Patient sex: F
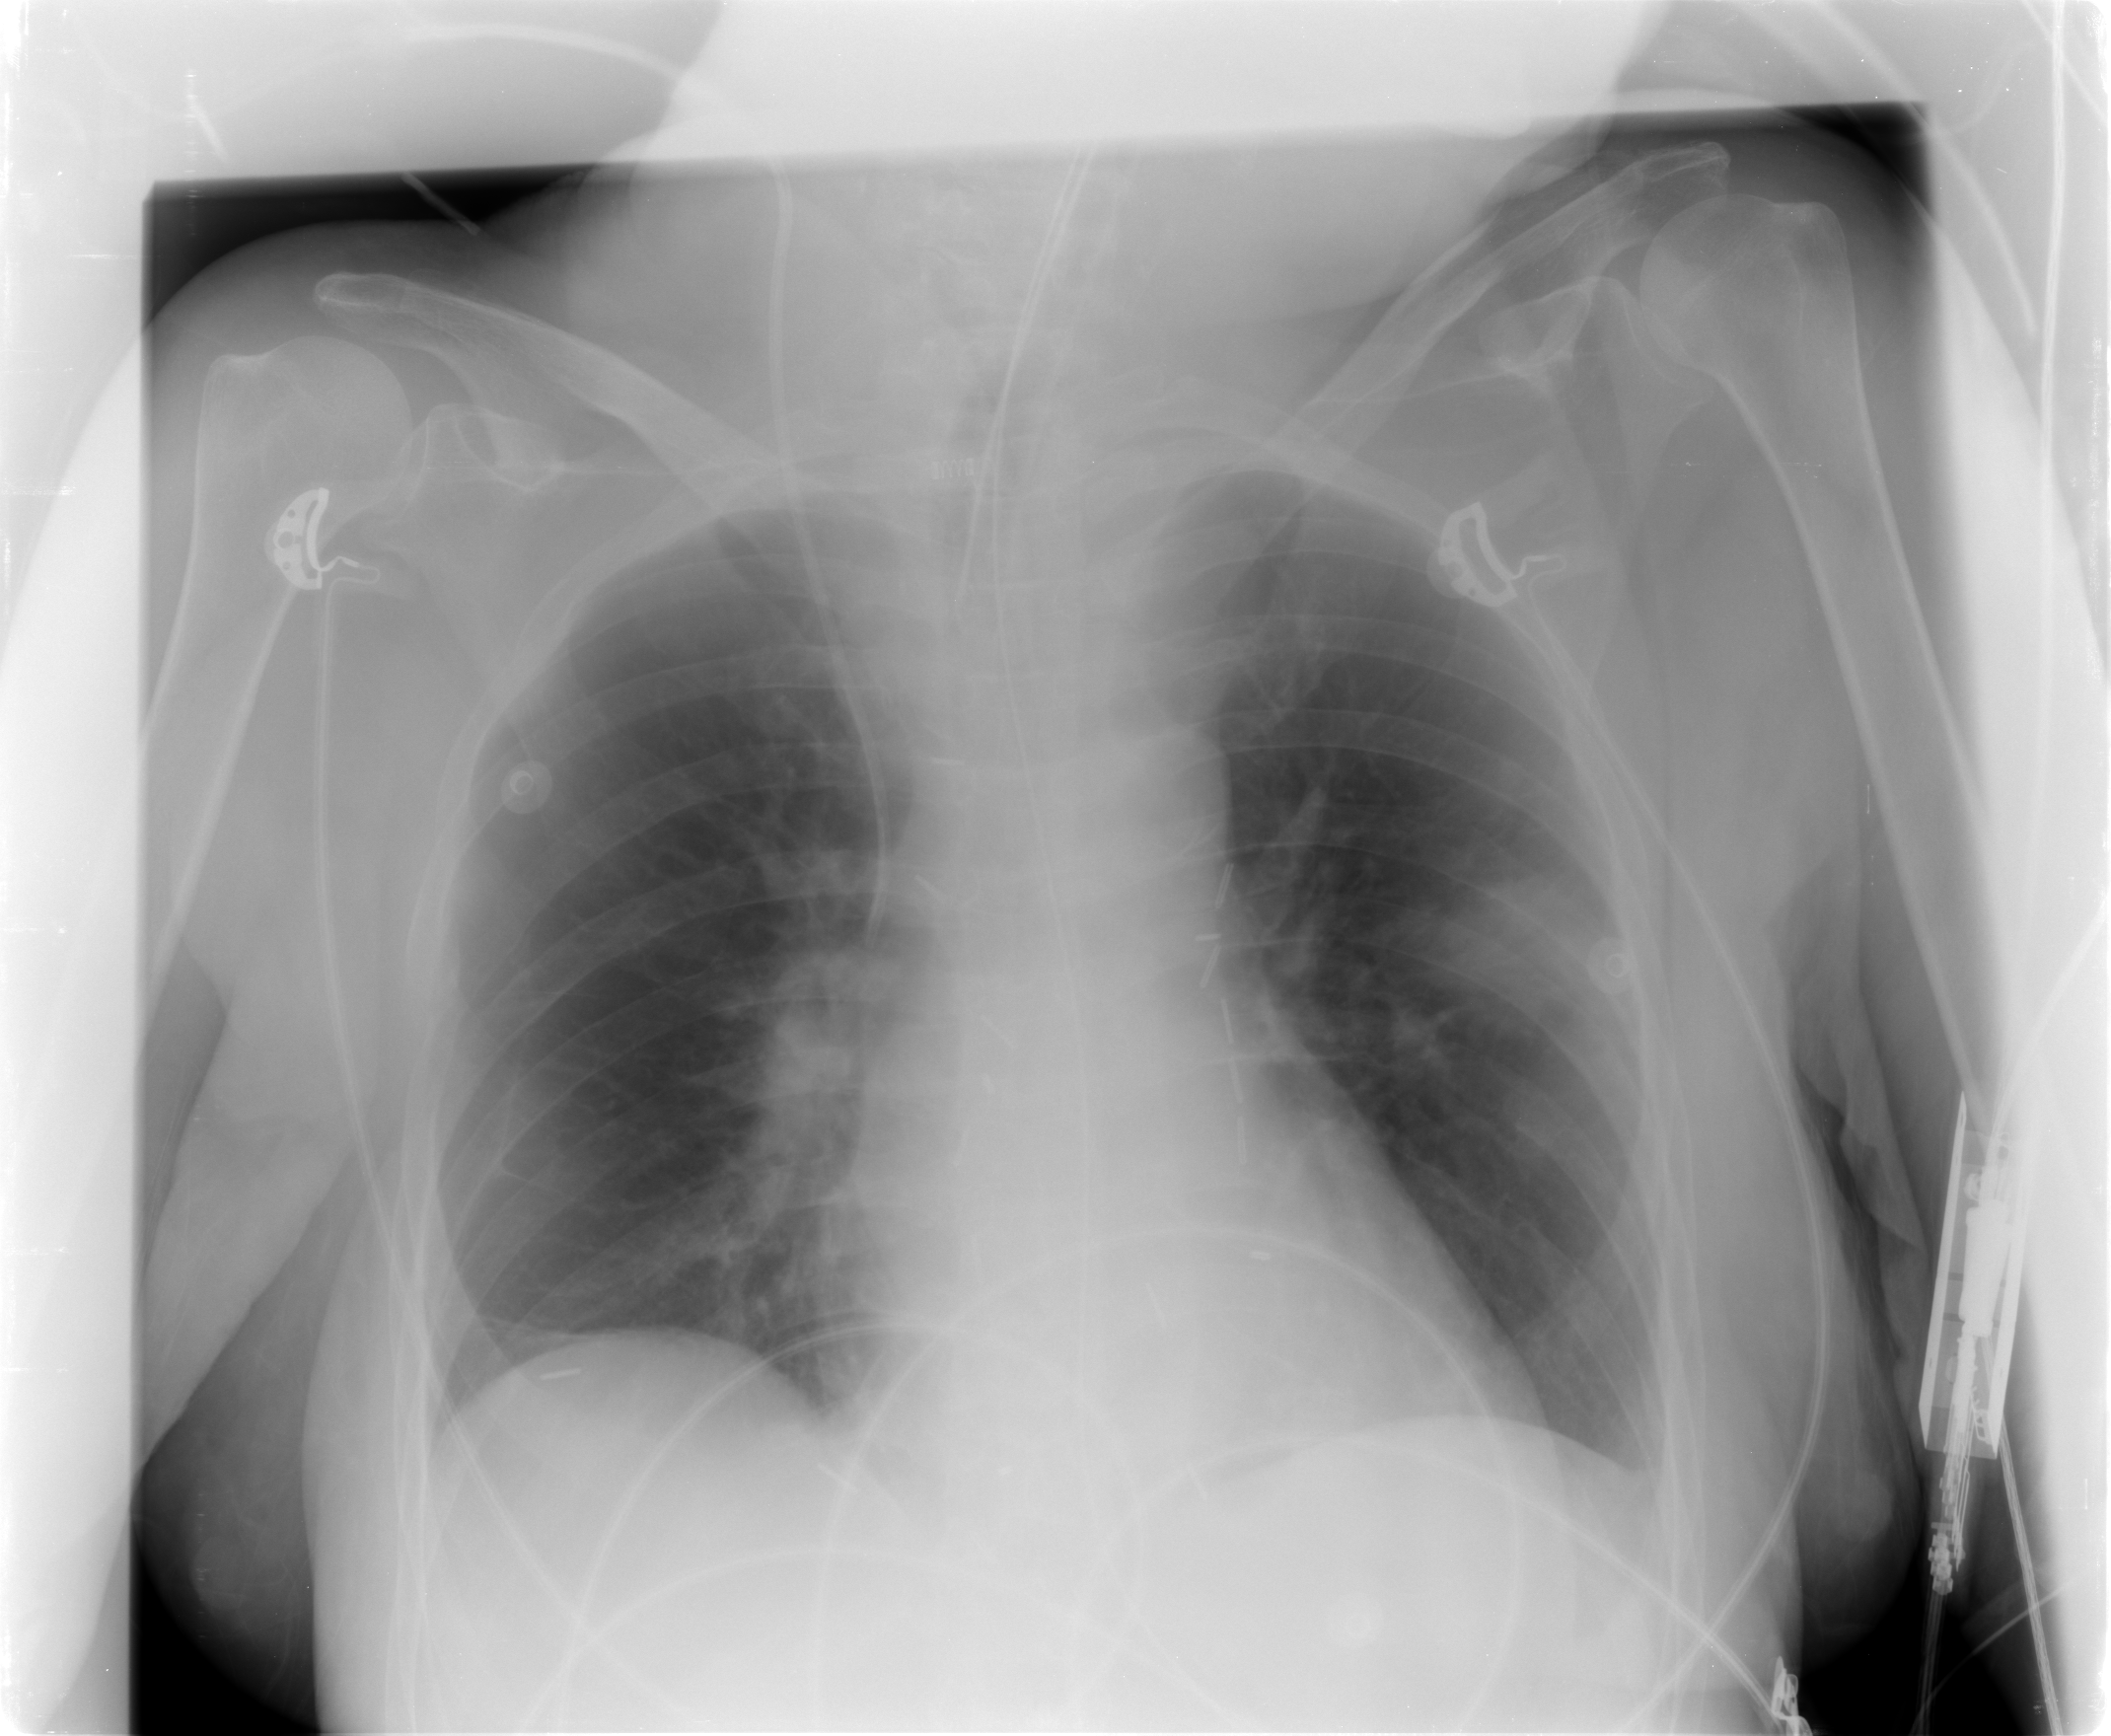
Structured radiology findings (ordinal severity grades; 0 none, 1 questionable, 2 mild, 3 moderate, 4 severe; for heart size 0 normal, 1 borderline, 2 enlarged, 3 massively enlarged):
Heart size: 0
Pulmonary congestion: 0
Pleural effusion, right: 0
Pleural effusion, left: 0
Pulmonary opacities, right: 0
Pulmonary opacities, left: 2
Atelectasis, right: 0
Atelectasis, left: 0